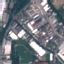
Label: Industrial